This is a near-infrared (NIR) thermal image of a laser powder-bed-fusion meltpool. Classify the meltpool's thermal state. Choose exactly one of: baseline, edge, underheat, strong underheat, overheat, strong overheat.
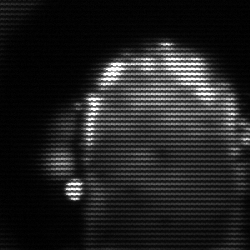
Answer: baseline